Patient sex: M
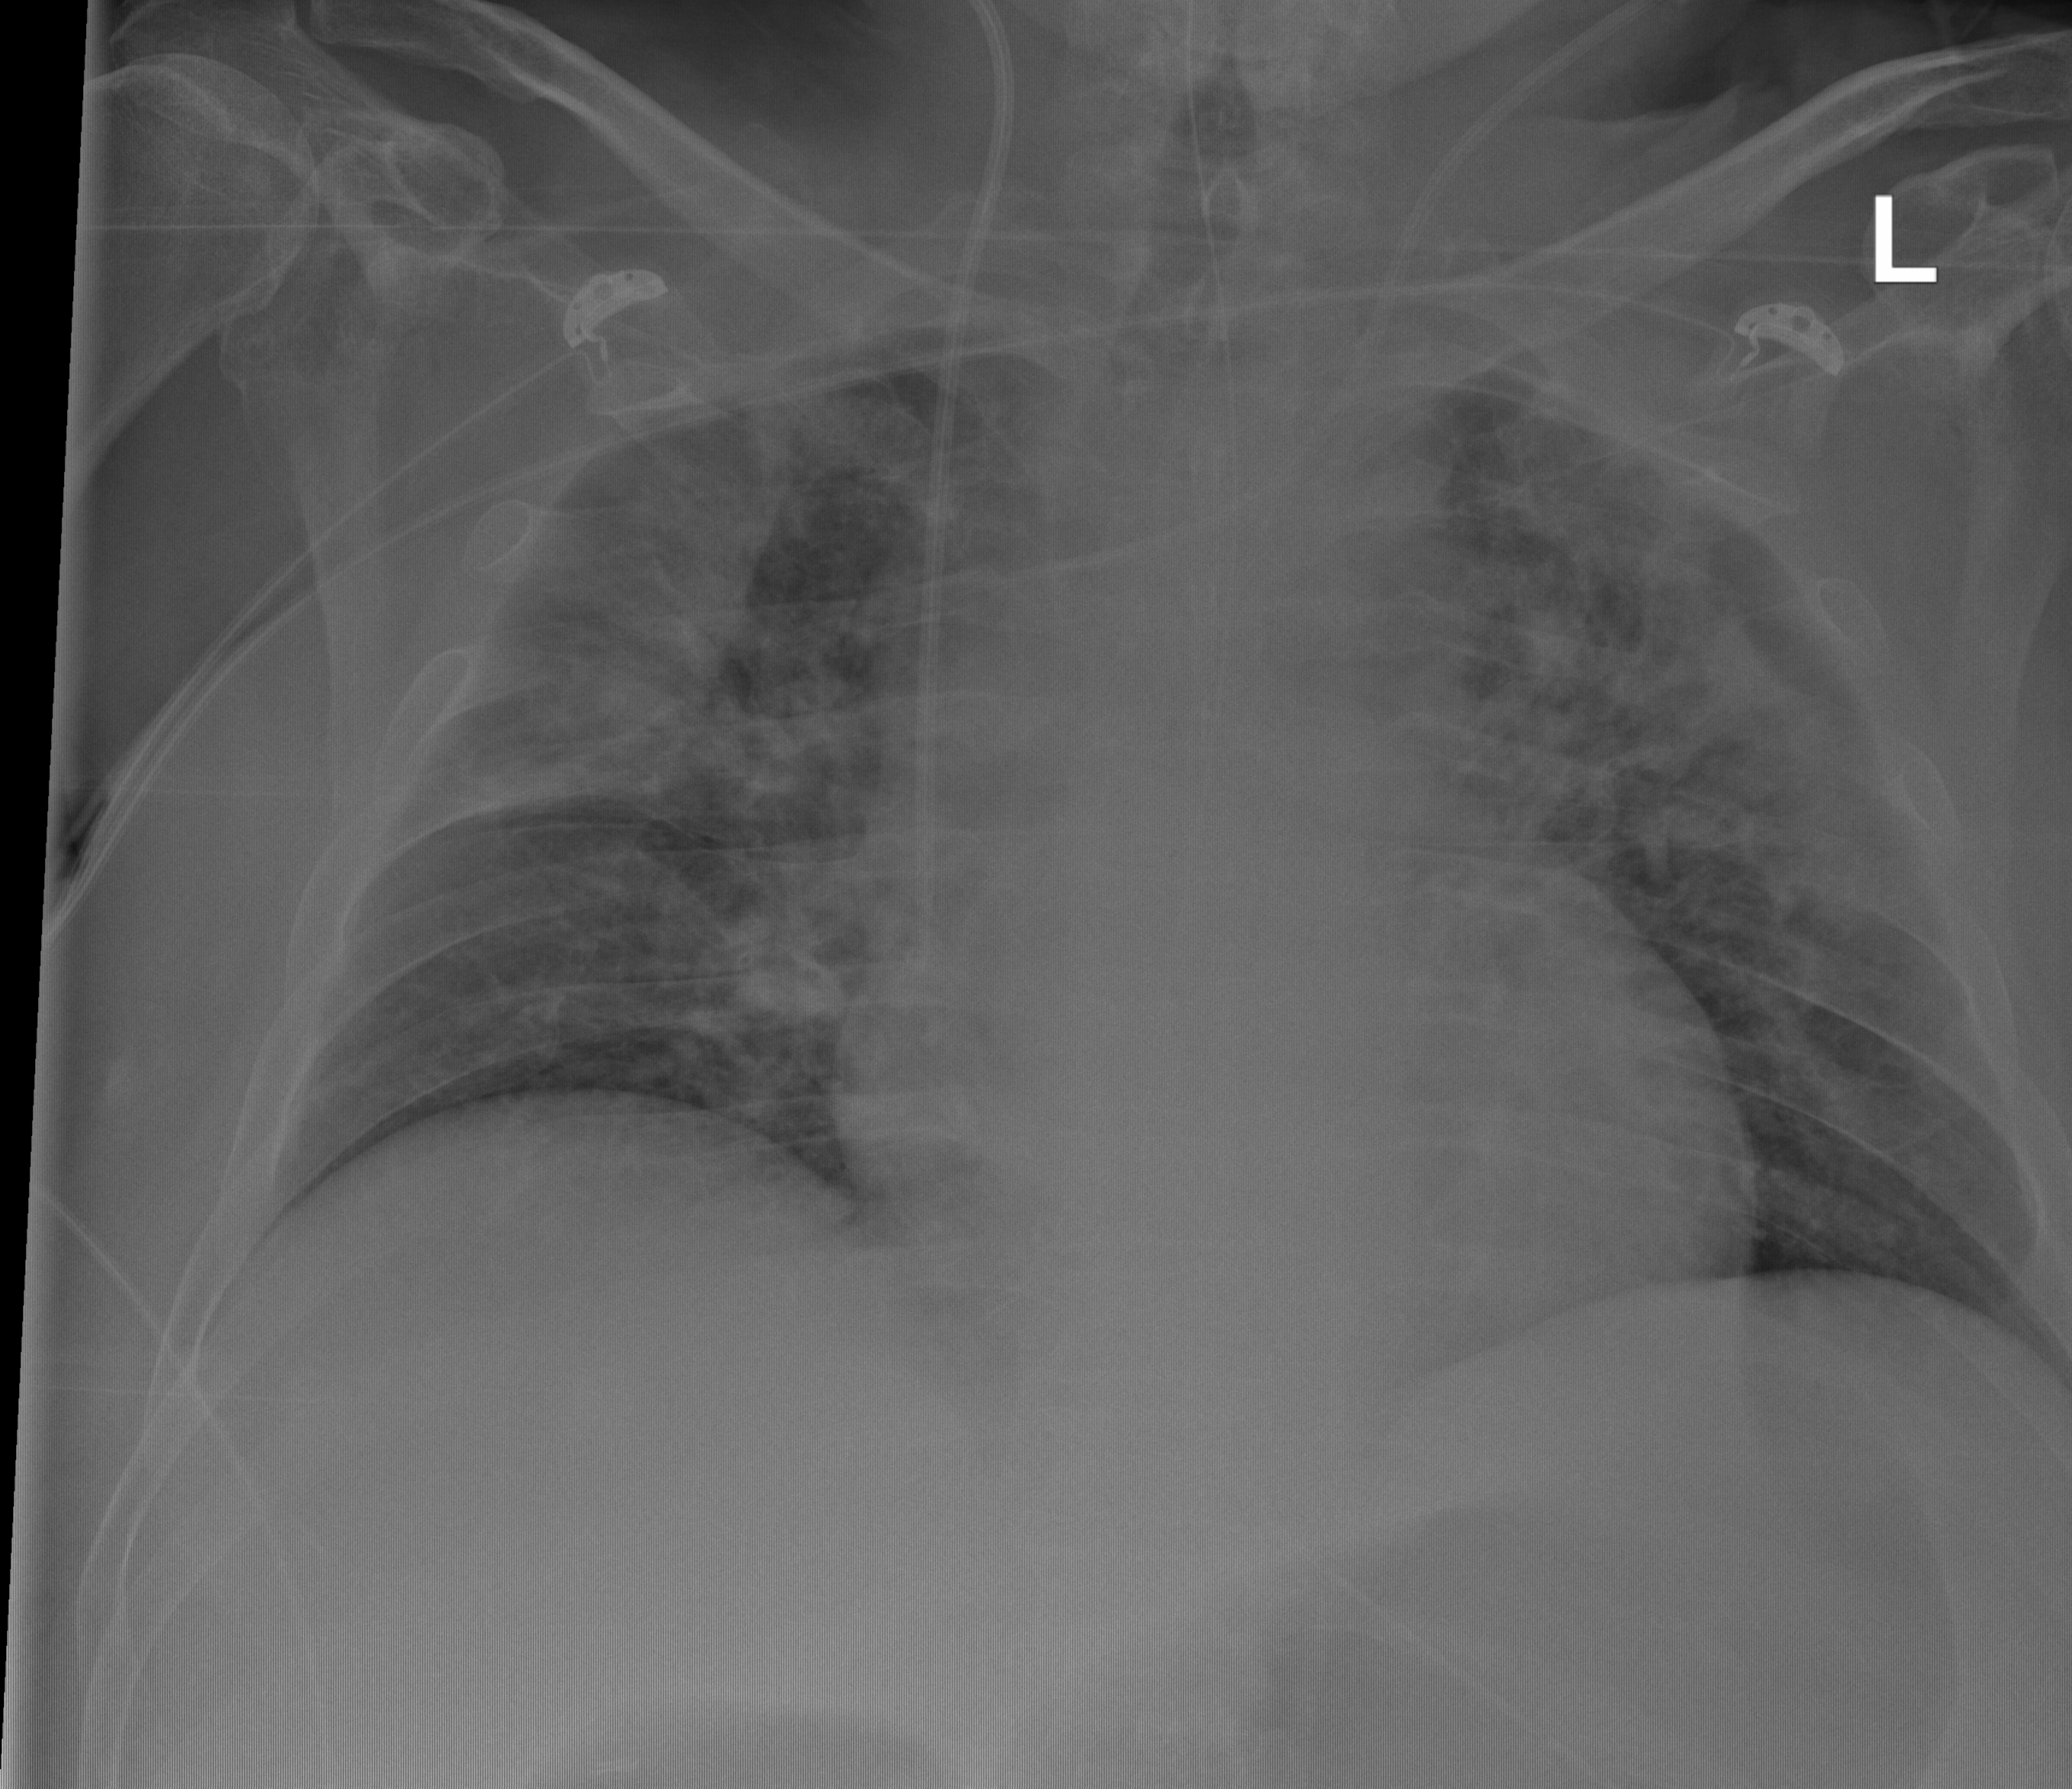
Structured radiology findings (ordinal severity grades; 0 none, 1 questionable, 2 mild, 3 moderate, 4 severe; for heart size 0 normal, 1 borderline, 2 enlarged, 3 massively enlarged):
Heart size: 0
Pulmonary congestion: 1
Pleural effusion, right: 0
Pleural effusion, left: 0
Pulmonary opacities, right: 3
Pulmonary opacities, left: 3
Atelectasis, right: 2
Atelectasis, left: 2